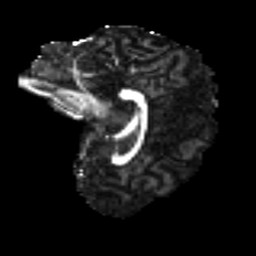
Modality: FA
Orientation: sagittal
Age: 23
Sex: female
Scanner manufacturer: ge
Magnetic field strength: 3 T
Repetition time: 7.8 s
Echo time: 0.0606 s